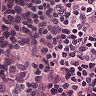
Metastatic tissue present: no